Brain MRI, t2w sequence, axial 2D slice.
Patient: age 45, sex F, weight 75 kg, height 1.65 m
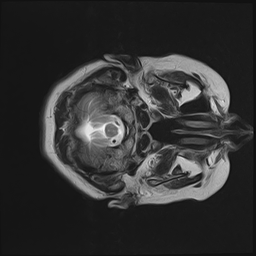